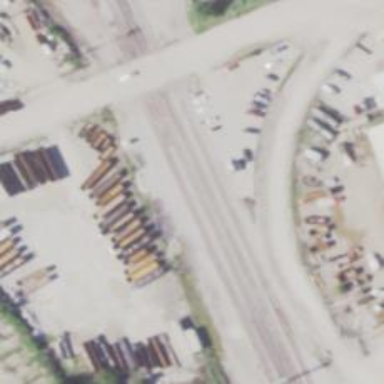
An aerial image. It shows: Railway siding for service.